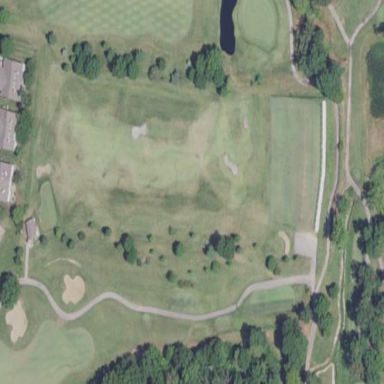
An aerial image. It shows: Grassy area used as driving range for golf.